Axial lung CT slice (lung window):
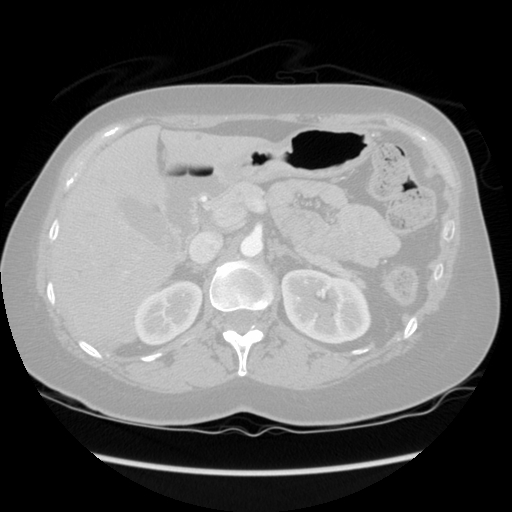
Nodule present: no